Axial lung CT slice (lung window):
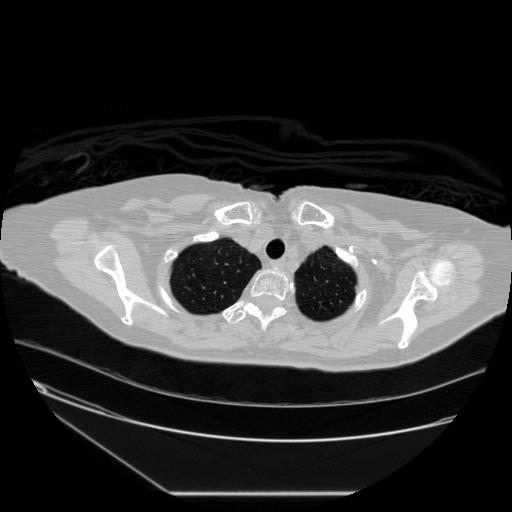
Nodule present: no